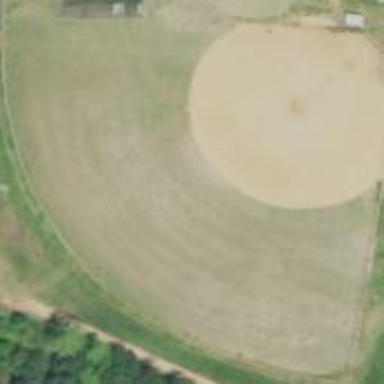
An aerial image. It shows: Baseball pitch for leisure land activities.